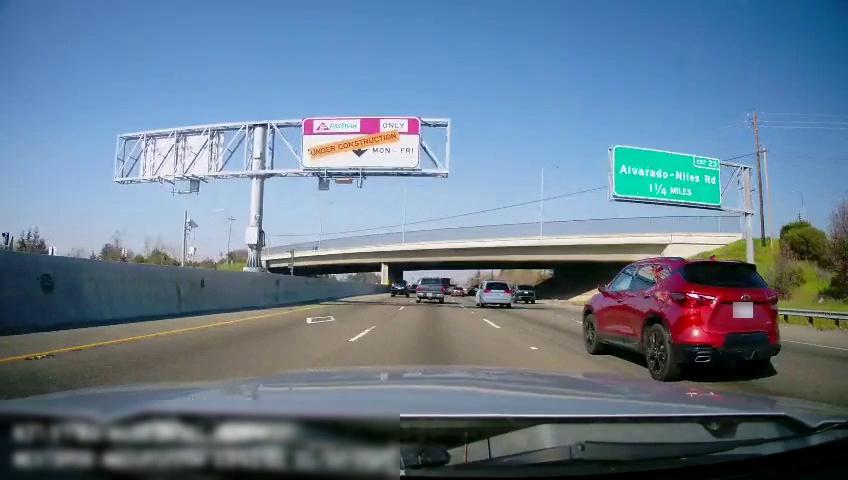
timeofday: Day
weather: Sunny
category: Drivable Space
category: Vehicles | SUV
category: Vehicles | Truck
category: Vehicles | SUV
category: Vehicles | SUV
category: Vehicles | SUV
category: Vehicles | Car
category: Lanes | Alternate Lane
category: Lanes | Current Lane
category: Lanes | Alternate Lane
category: Lanes | Alternate Lane
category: Lanes | Alternate Lane
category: Traffic | Signs
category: Traffic | Signs